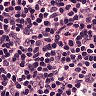
Metastatic tissue present: no